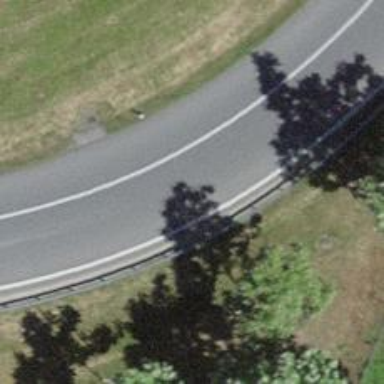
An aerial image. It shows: Asphalt motorway link.